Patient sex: M
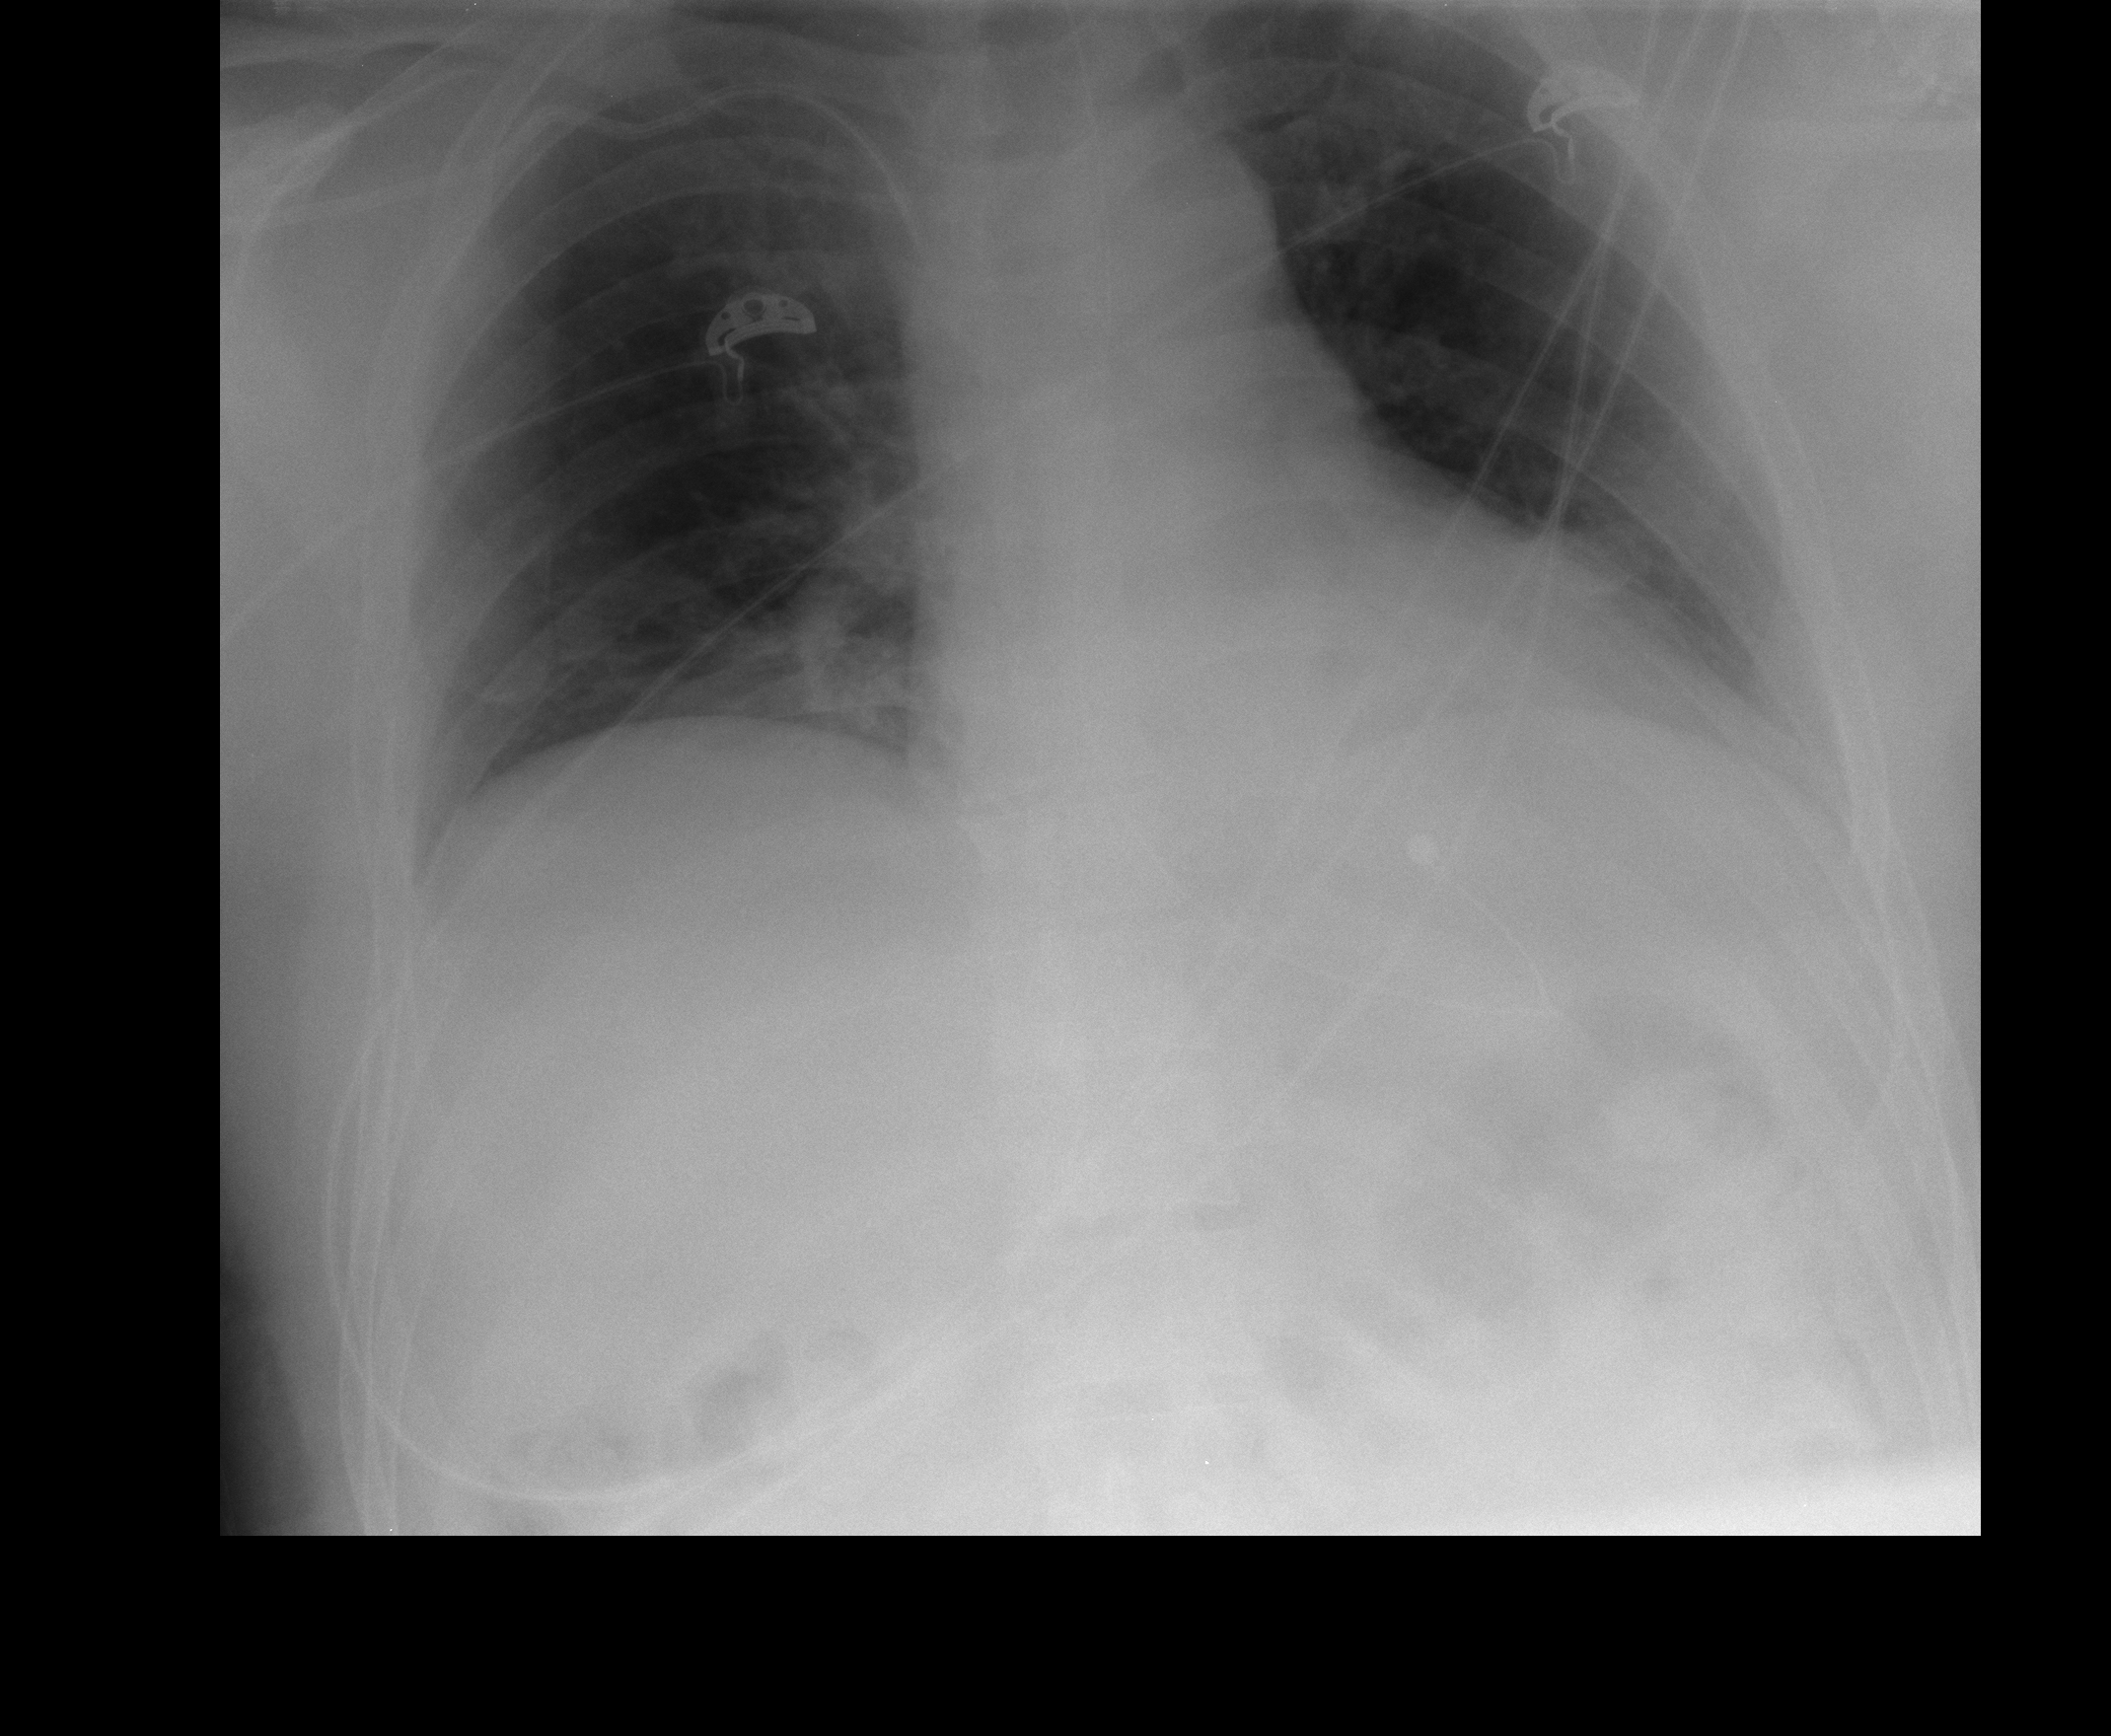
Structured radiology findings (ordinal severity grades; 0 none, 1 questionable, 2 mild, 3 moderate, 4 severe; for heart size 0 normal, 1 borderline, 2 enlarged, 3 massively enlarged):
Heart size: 0
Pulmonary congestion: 0
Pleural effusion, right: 0
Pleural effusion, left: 2
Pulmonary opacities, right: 0
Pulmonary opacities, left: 0
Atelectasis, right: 0
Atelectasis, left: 0